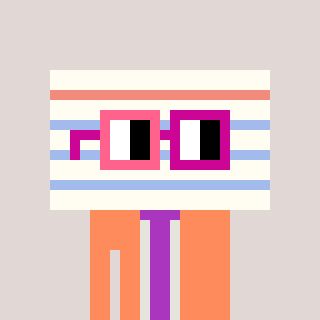
a pixel art character with square pink and red glasses, a empty notebook page-shaped head and a peachy-colored body on a warm background